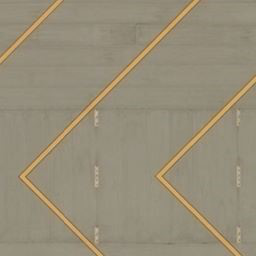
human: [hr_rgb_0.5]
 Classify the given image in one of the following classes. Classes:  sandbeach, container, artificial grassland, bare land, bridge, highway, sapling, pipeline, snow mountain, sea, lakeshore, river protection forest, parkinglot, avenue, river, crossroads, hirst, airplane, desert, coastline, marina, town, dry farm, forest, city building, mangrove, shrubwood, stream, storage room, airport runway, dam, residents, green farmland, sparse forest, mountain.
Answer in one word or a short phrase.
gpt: airport runway